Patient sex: M
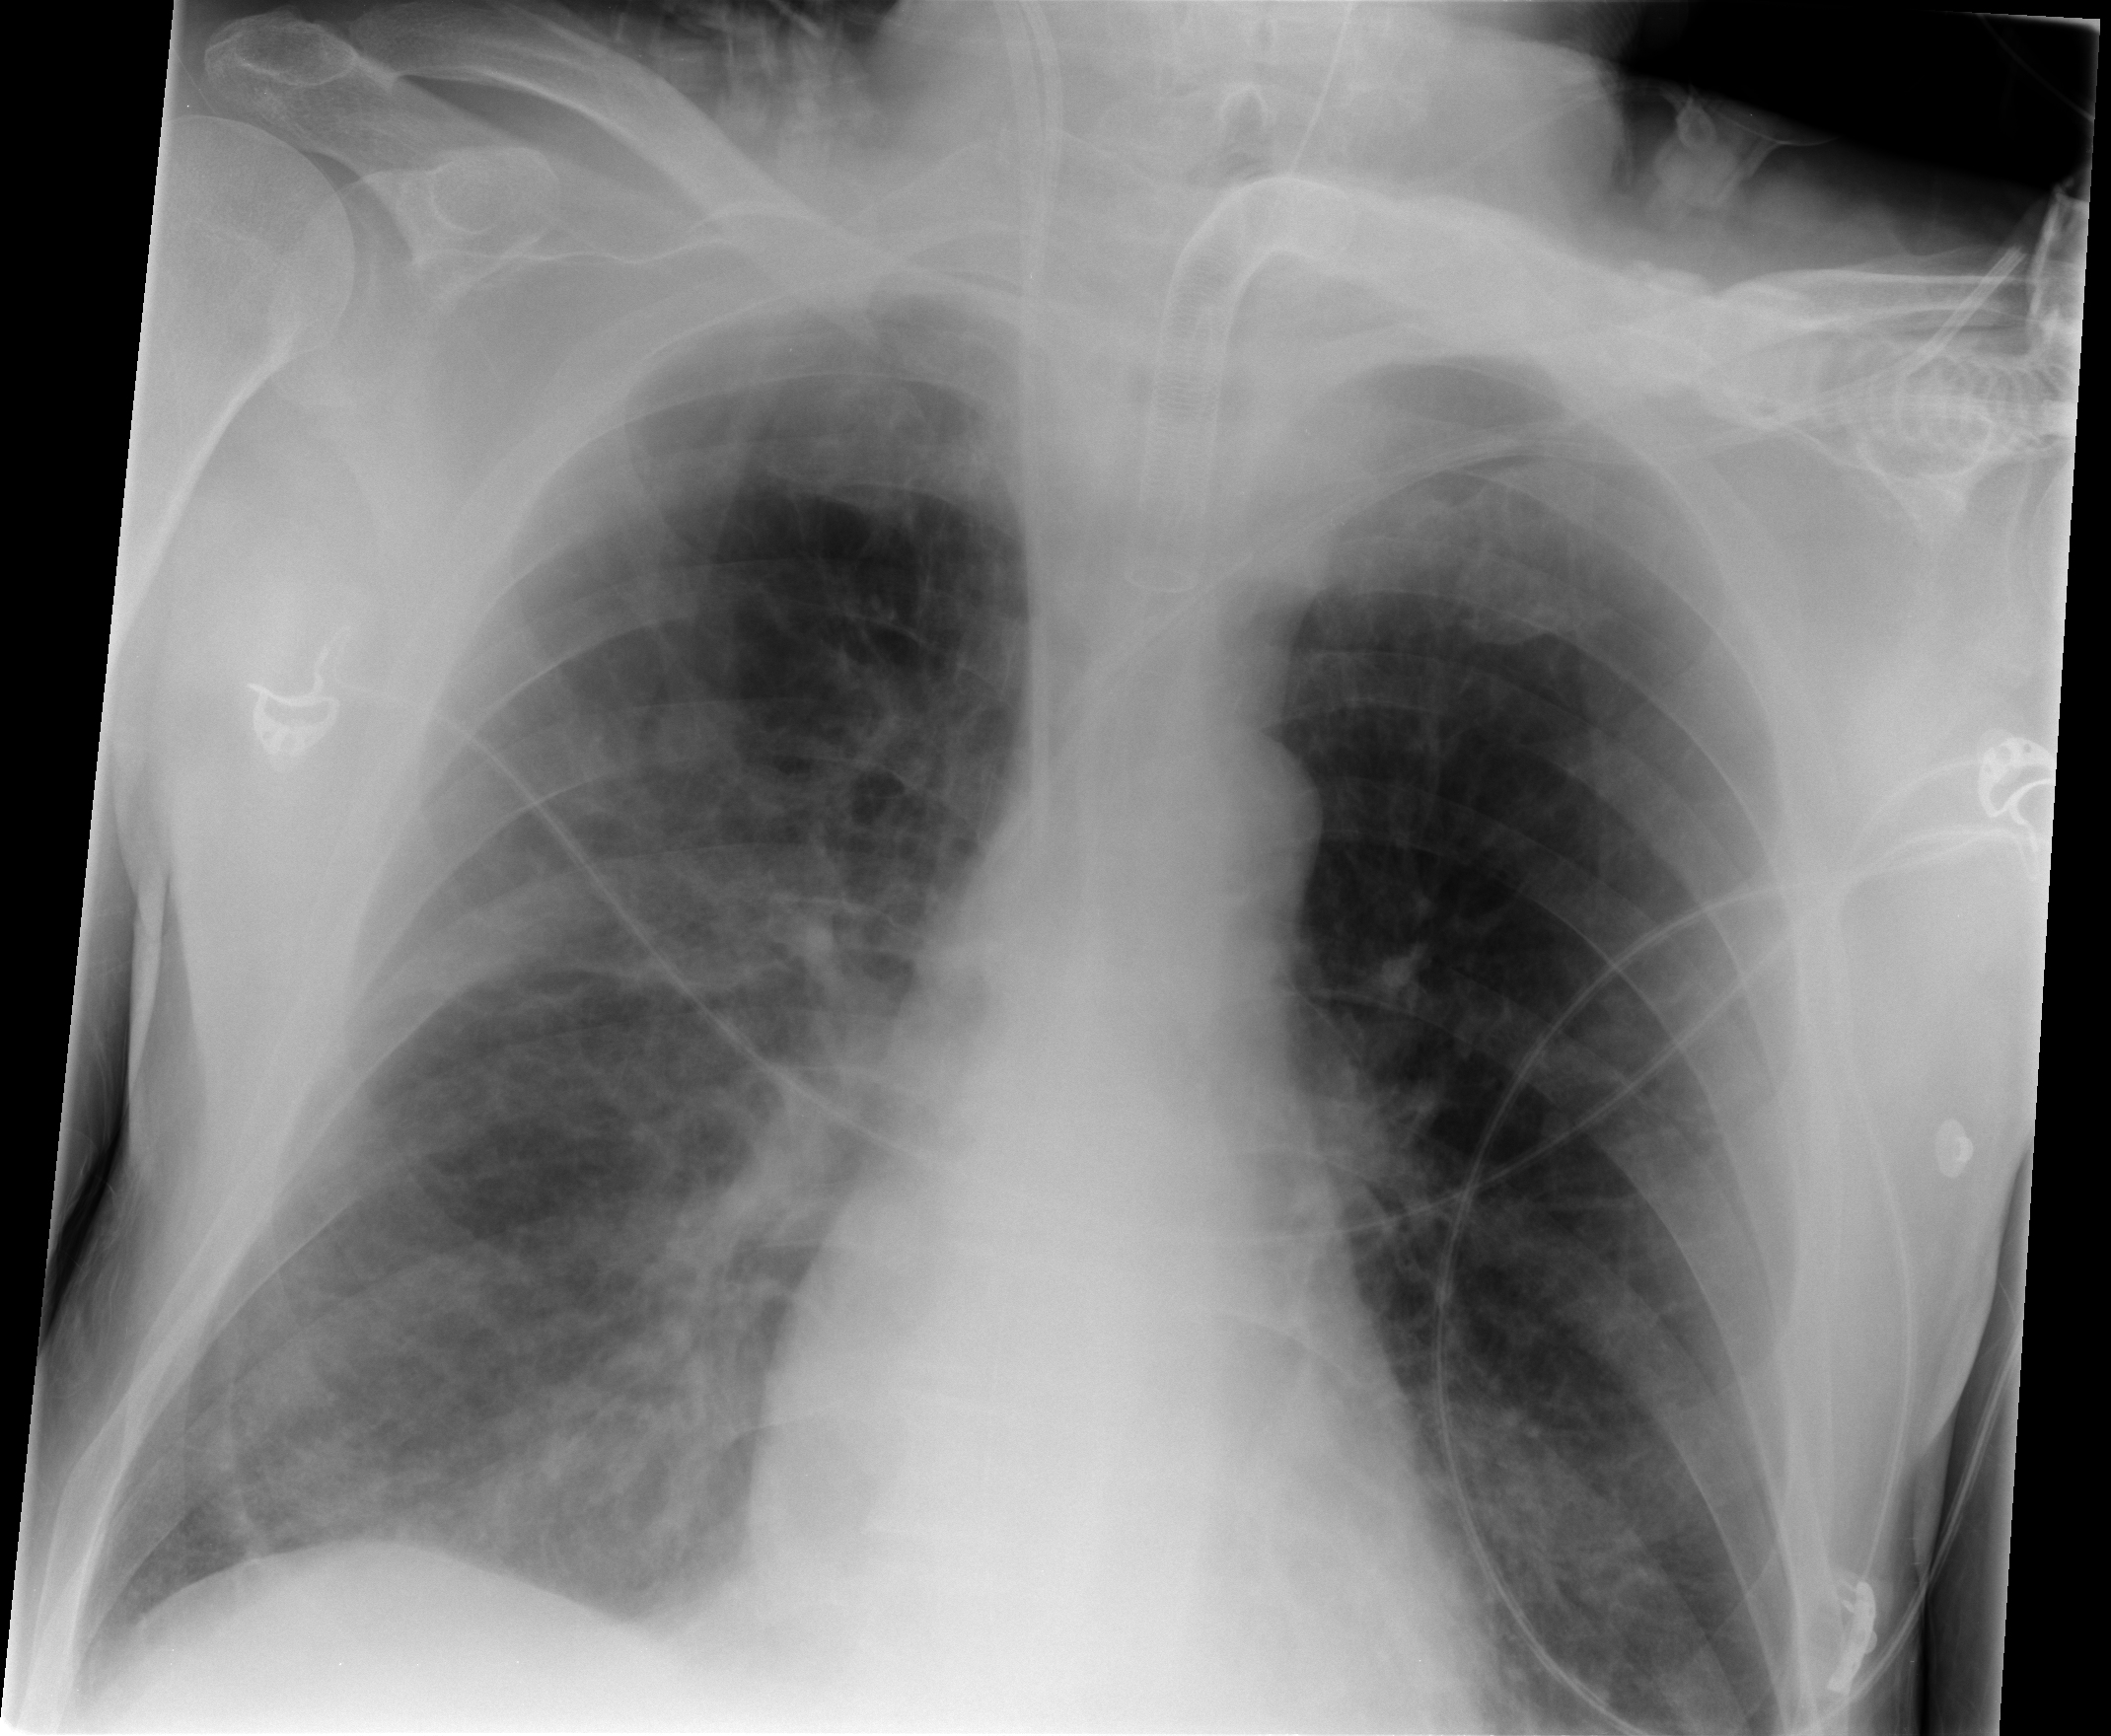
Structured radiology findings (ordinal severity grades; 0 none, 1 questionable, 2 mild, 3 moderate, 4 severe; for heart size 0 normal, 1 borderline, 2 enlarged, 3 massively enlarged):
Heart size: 0
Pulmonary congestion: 0
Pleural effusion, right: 0
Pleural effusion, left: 0
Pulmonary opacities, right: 2
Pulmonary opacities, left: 2
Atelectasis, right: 2
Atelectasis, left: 2